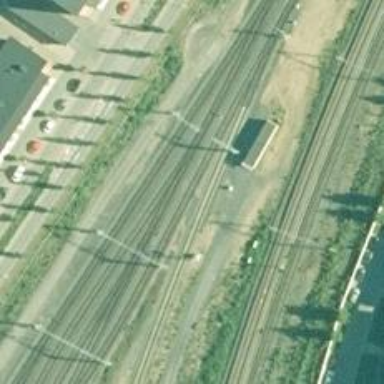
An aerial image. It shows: Railway signal.